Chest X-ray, PA view. Patient: 58 years old, sex F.
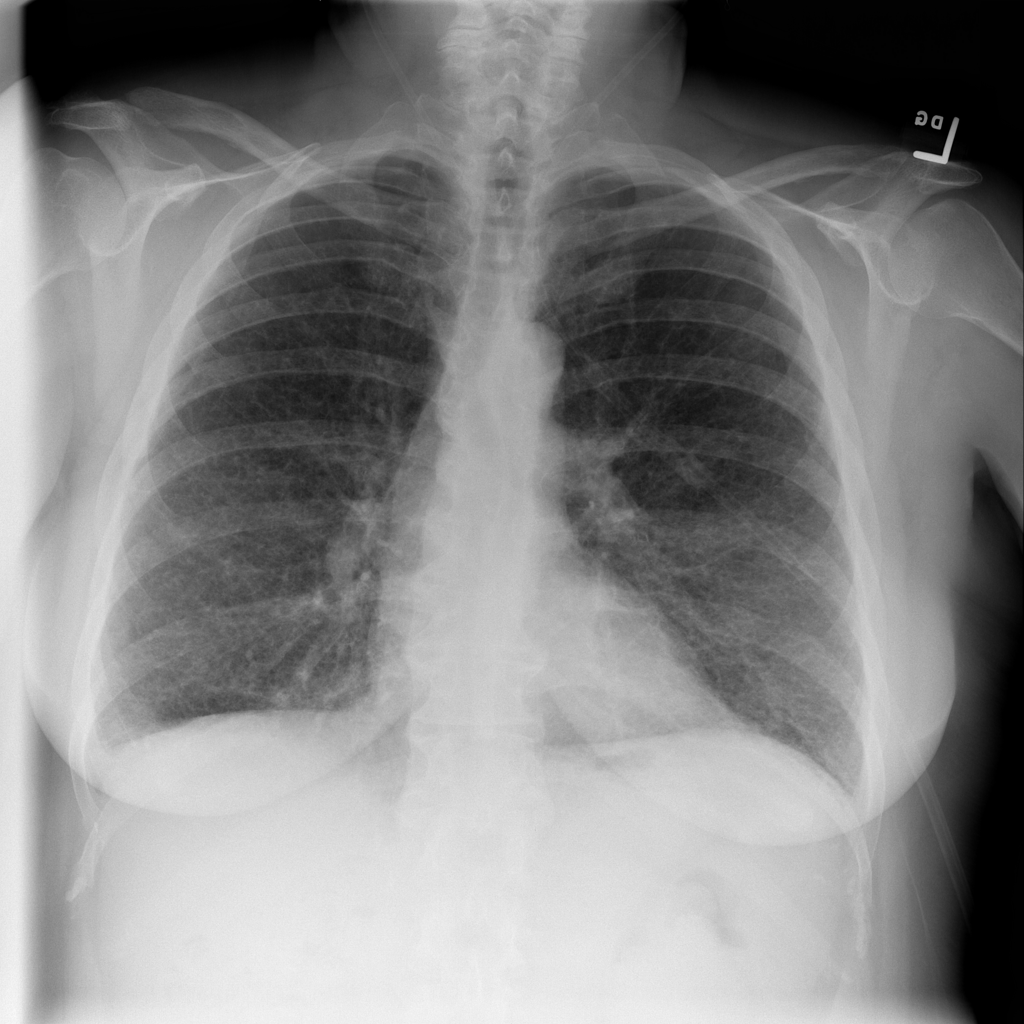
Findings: No Finding